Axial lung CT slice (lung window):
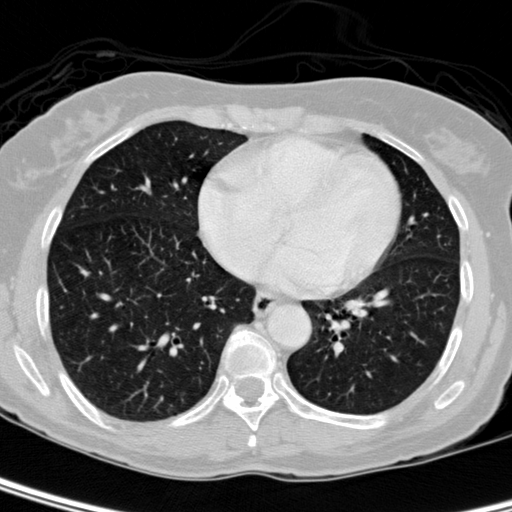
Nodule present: no